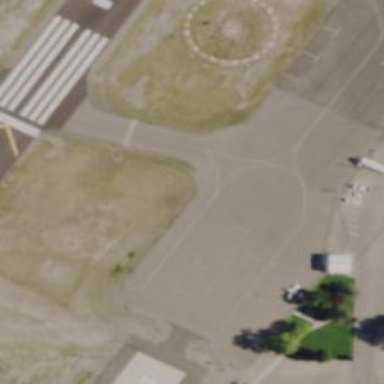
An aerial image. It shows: View of taxiway at the airport.